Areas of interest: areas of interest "Center for Interdisciplinary Science Research, Institute of Biophysics, Chinese Academy of Sciences"
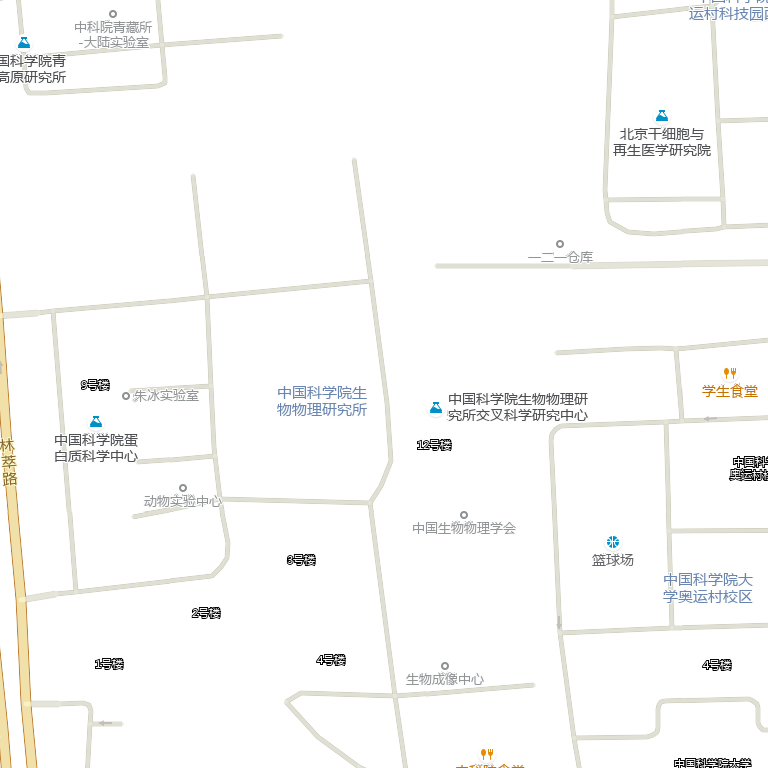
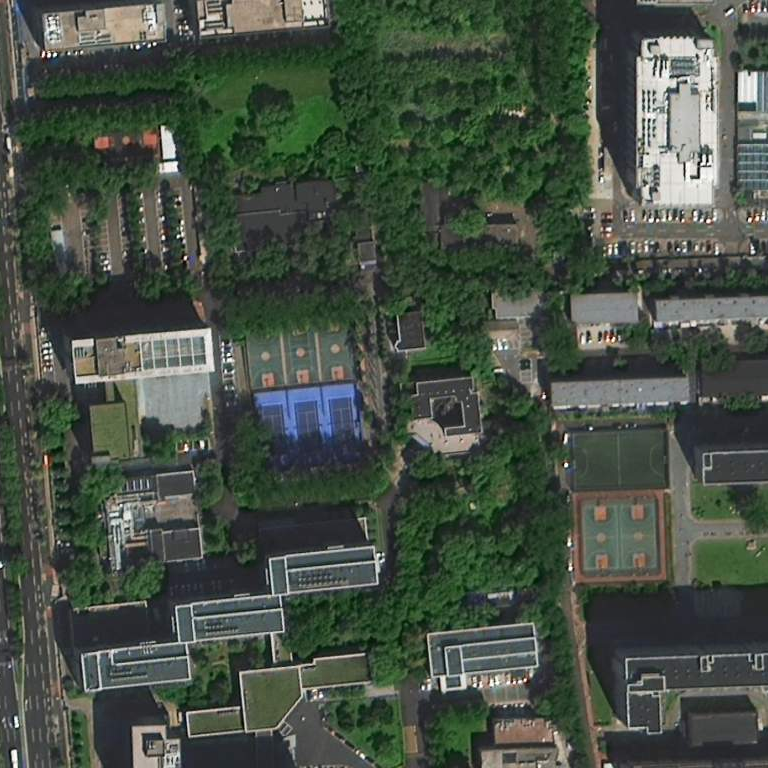